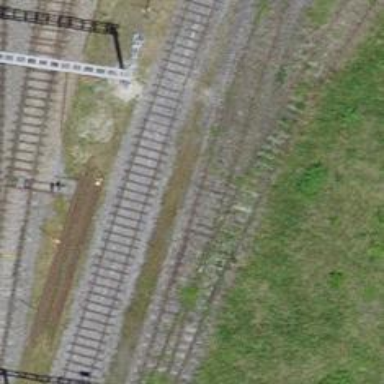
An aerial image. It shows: Single-track railway yard.